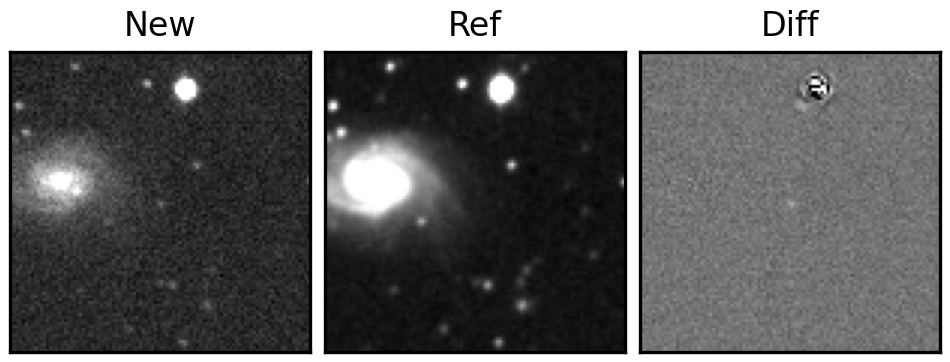
Label: real